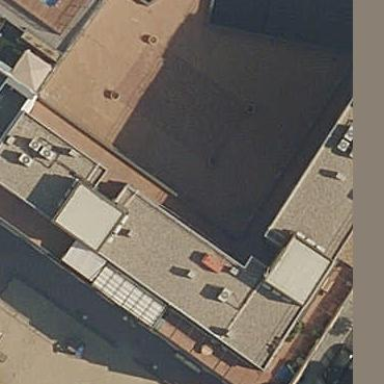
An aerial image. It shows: Office building.